Question: I have been trying to create dynamically pages but they lag too much. I tried doing like here: <URL>
or here: <URL>
They both basically do same thing and they both get extremely laggy with my view.
Here is what I want to do, and what I get:

Also I get "the application may be doing too much work on its main thread" warning.
Is there any way I can make this optimized?
And for reference, how is this kind of view called?
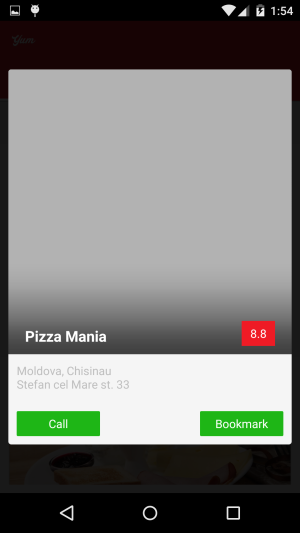
Answer: > Also I get "the application may be doing too much work on its main thread" warning.
That would be why it is lagging.
> Is there any way I can make this optimized?
You are welcome to <URL> to determine where you are spending your time on the main application thread.